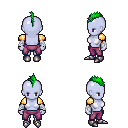
a pixel art fantasy rpg character, female body template, dark elf, purple skin, gold arm armor, magenta pants, green mohawk hairstyle, white cloth bandages, metal boots, four views (front, back, left, right), 2x2 character sprite sheet, small pixel art, hard edges, no anti-aliasing